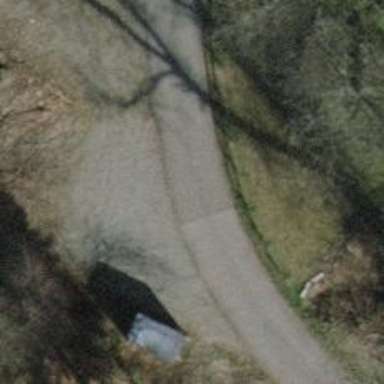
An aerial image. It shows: Compacted path road.